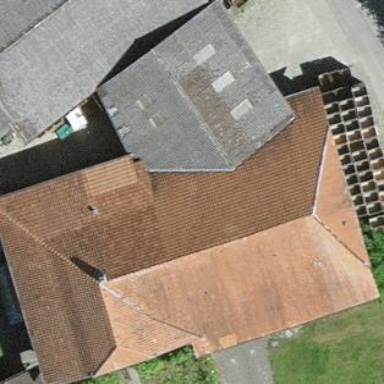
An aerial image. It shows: Farm building.